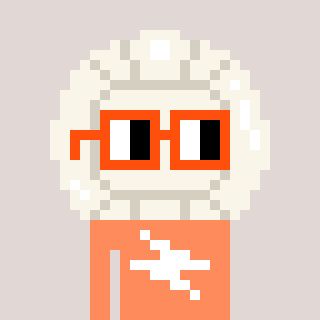
a pixel art character with square orange glasses, a volleyball-shaped head and a peachy-colored body on a warm background